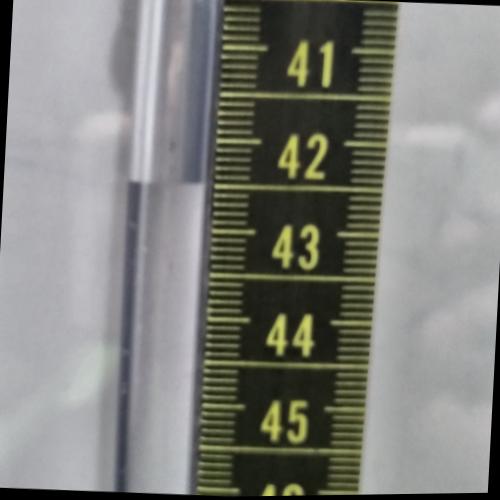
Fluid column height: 42.5 cm